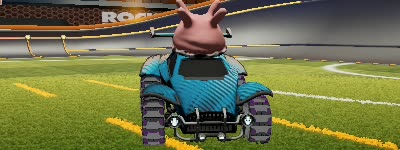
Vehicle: octane